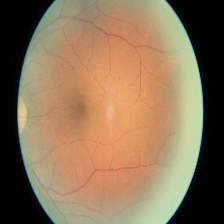
Diabetic retinopathy grade: Moderate